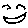
Label: smiley face